Interaction volume radius: 5 \u00c5
Interaction volume height: 15 \u00c5
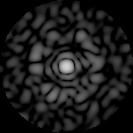
Disorder parameter: 0.8205